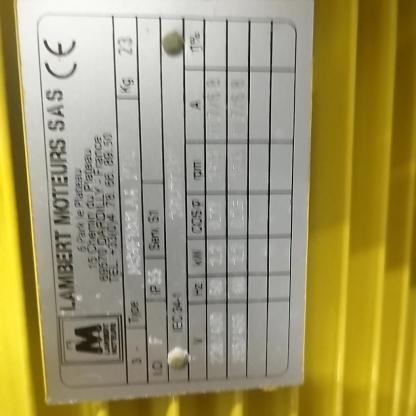
Klasa: tabliczka-znamionowa